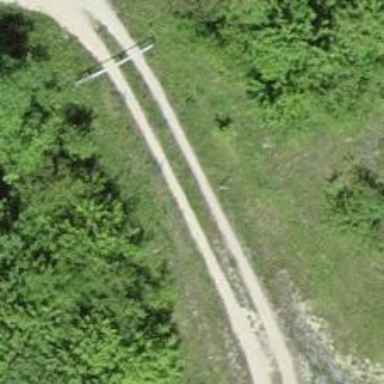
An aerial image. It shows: Unpaved driveway track with grade2 tracktype.